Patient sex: M
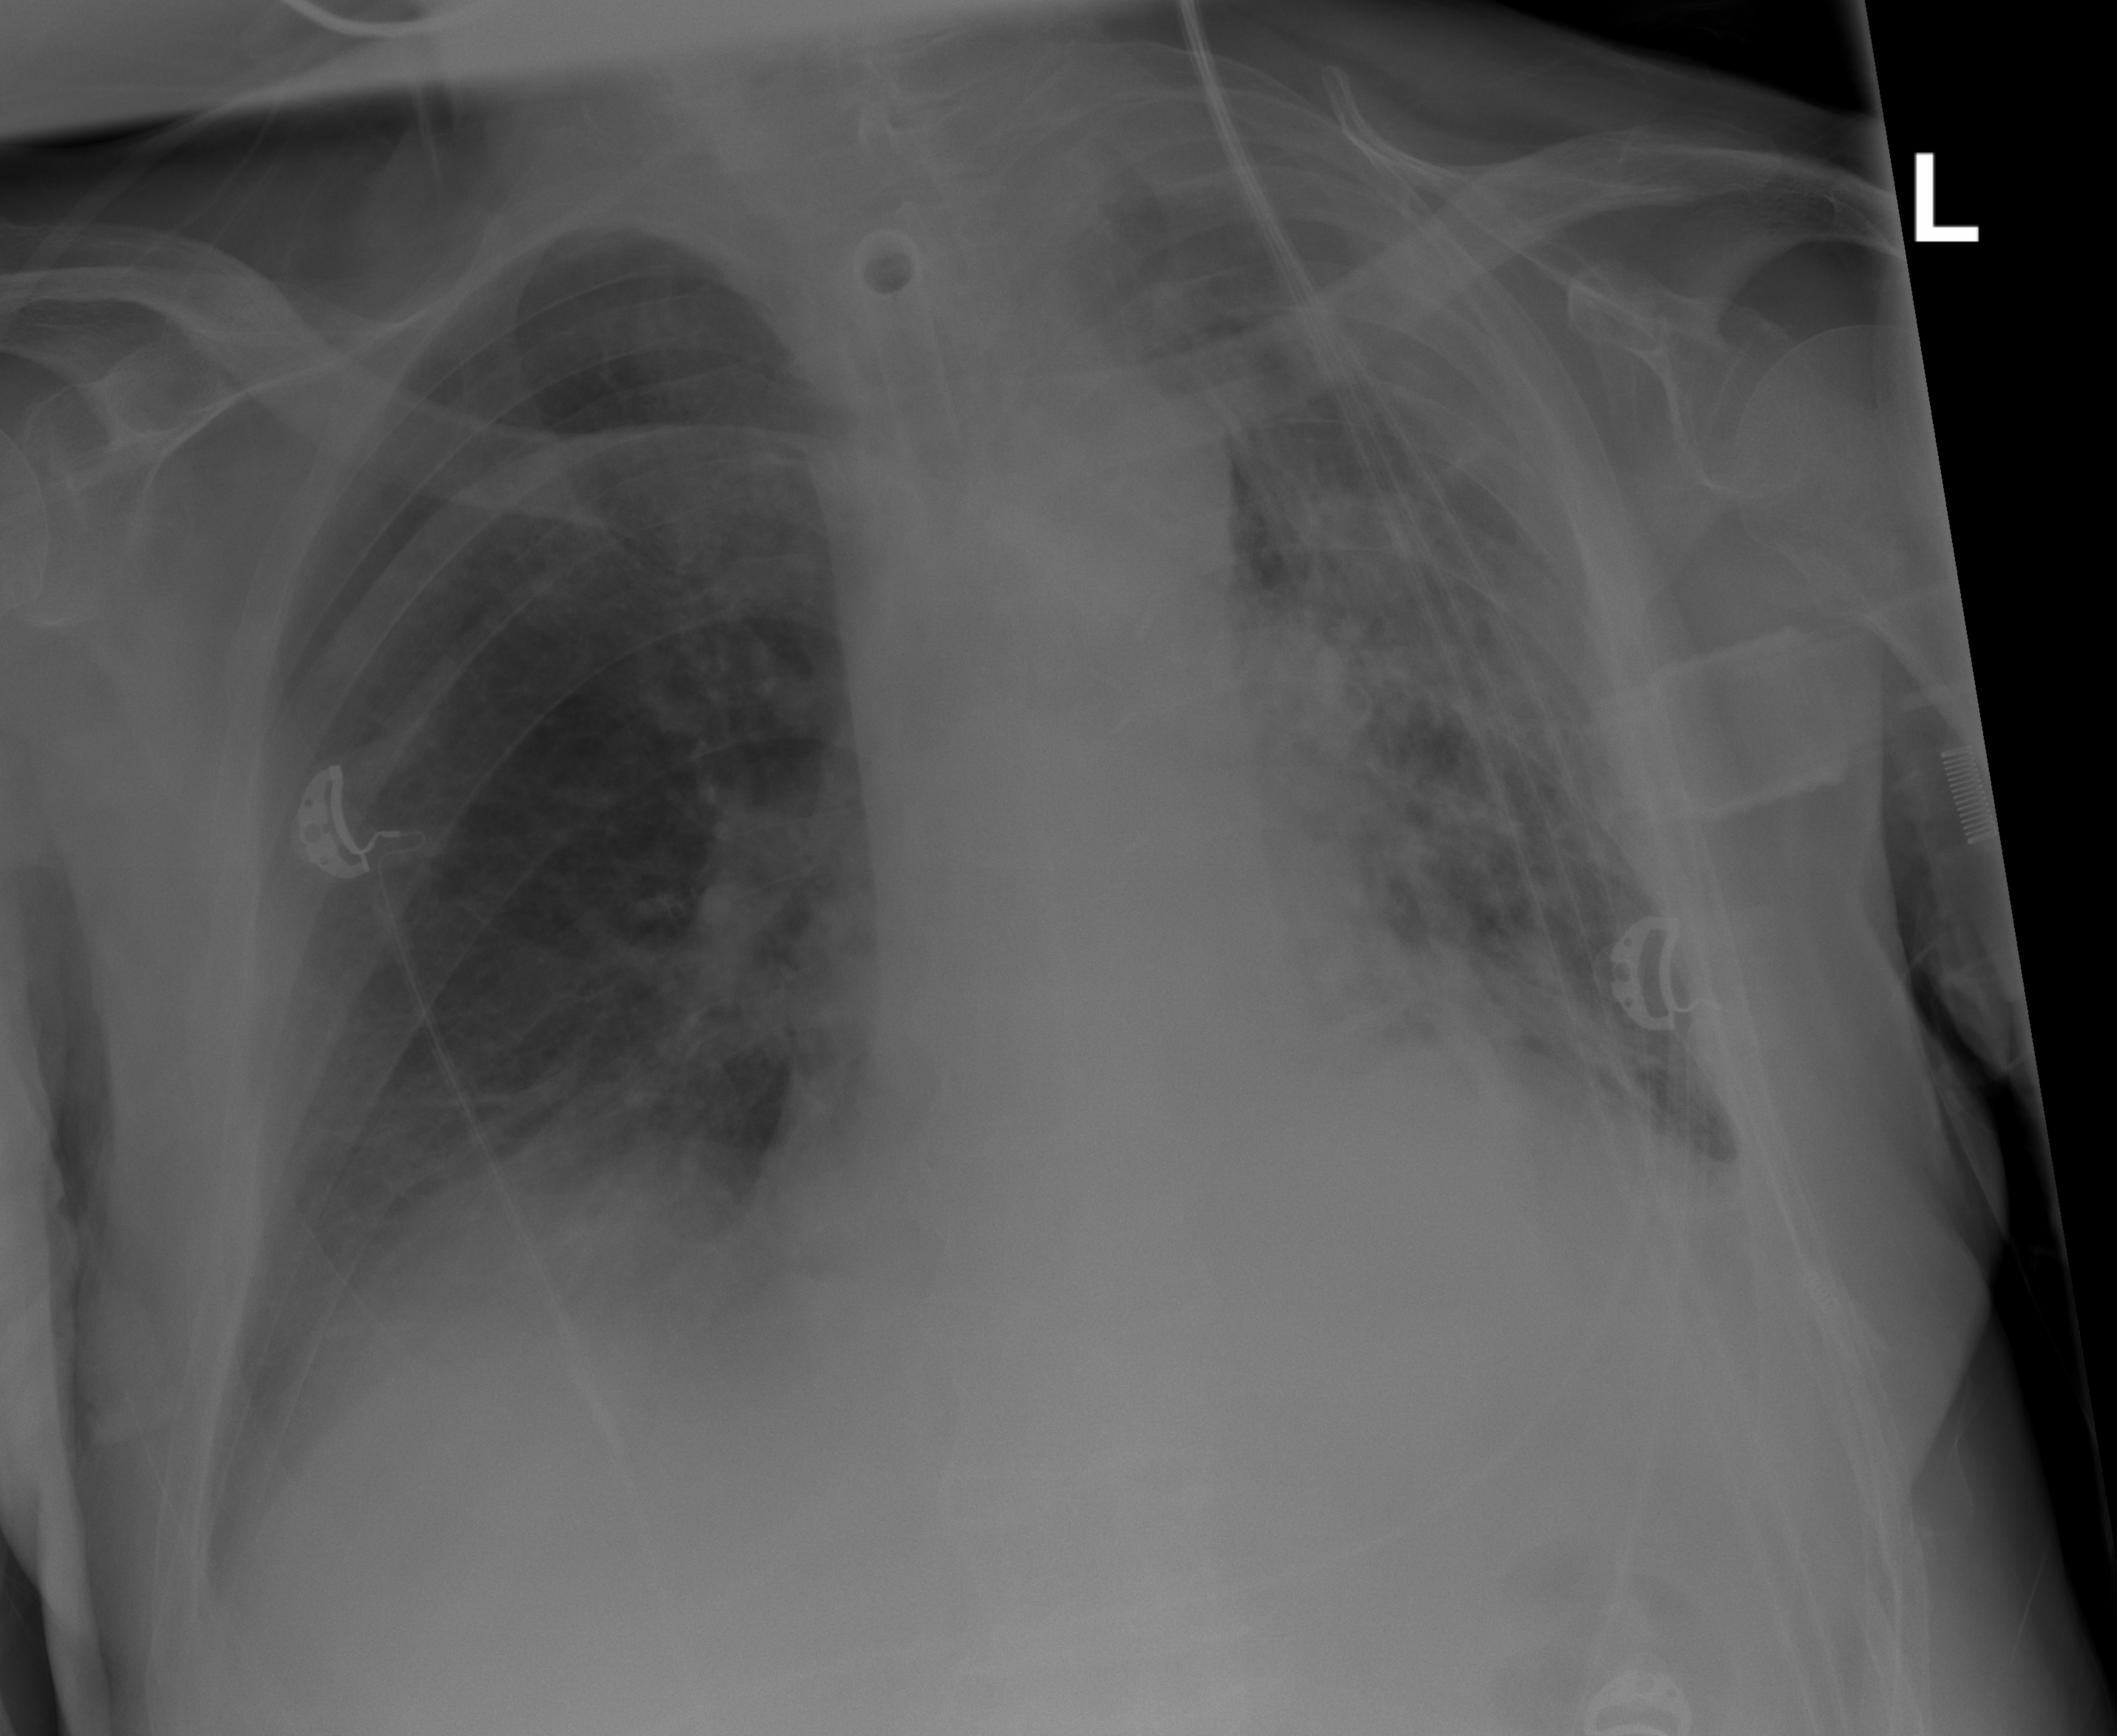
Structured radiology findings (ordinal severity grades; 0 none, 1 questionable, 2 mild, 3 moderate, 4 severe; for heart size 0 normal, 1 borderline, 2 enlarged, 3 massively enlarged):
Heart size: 2
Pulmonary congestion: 2
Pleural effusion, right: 1
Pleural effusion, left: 2
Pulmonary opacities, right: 0
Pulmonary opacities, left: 2
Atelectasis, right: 2
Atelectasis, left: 2